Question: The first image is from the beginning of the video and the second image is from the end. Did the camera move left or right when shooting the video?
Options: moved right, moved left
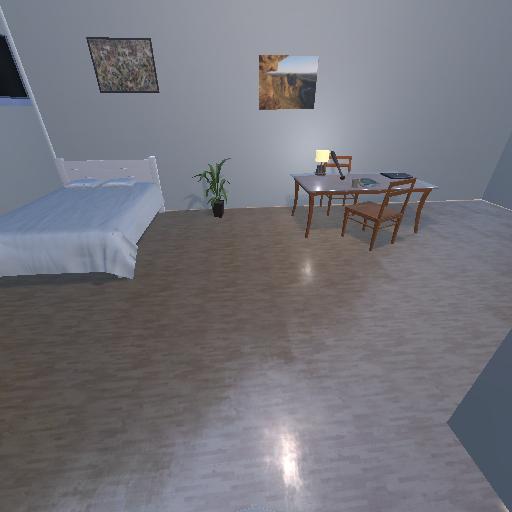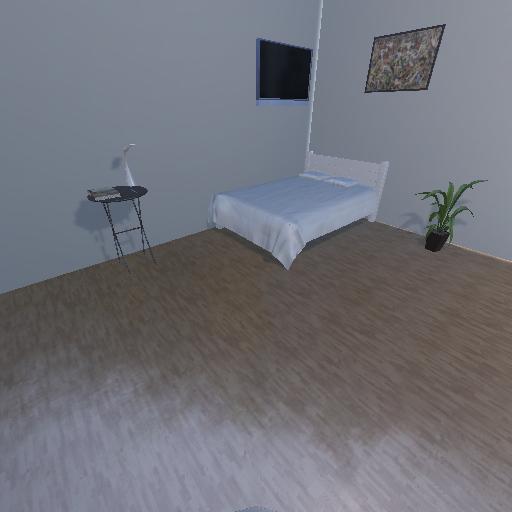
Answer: moved right